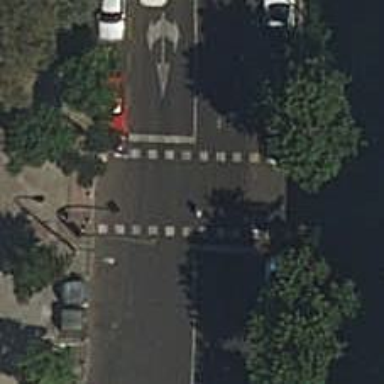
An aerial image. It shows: Marked crossing on the road.